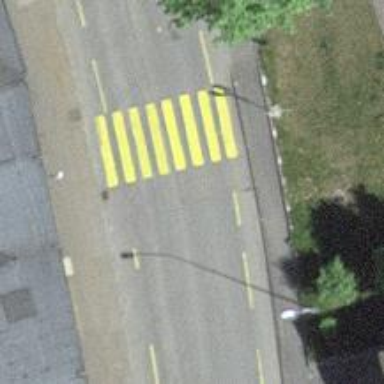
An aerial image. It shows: Zebra crossing on the road.